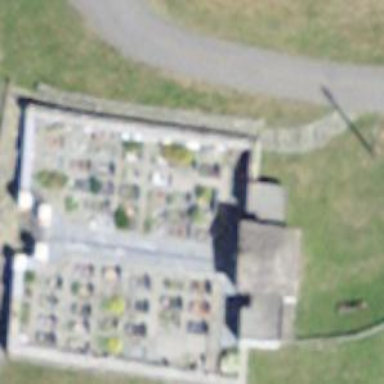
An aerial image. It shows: Cemetery.